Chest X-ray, PA view. Patient: 57 years old, sex M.
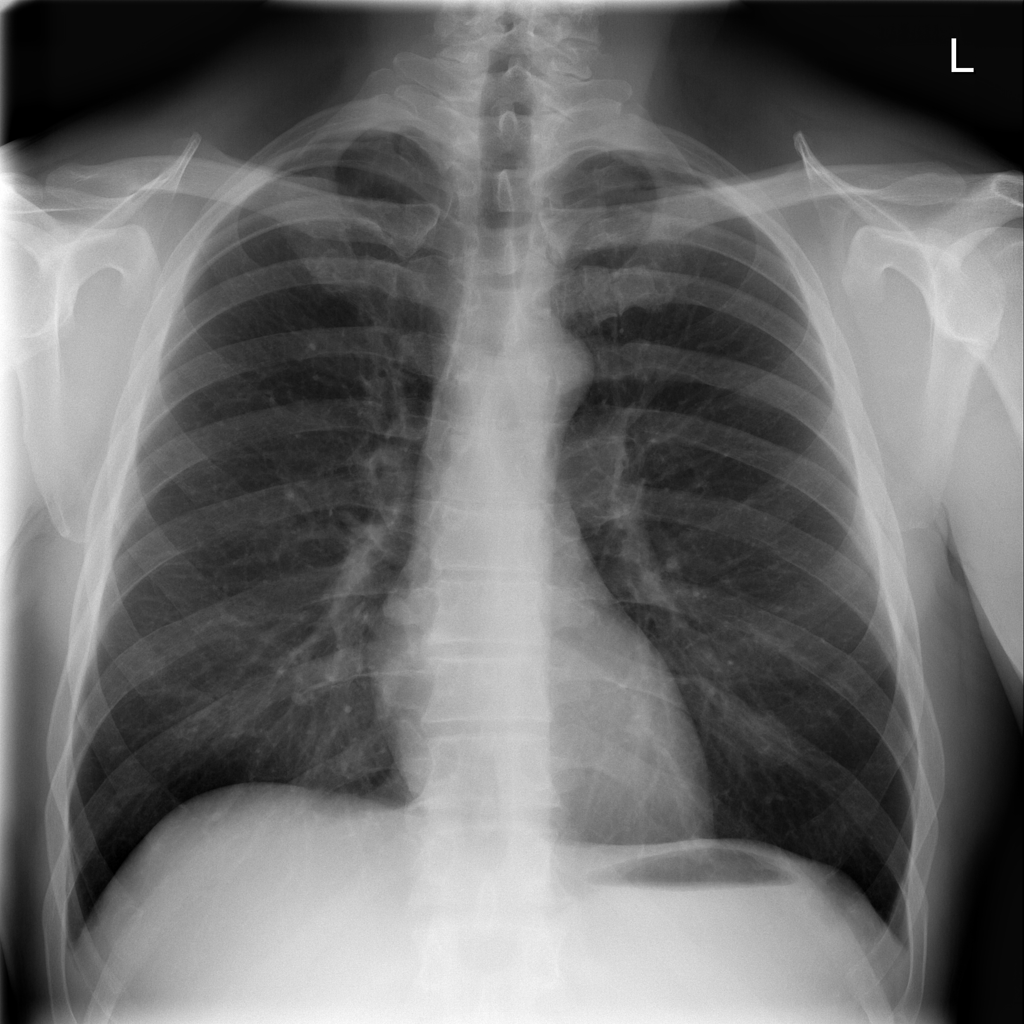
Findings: No Finding